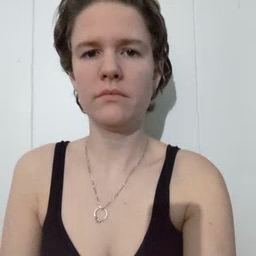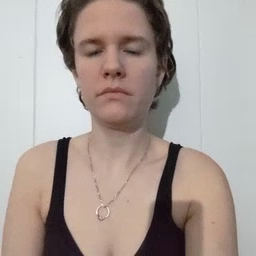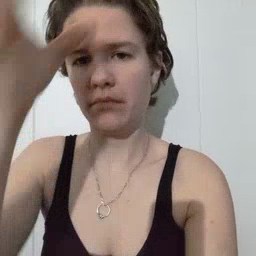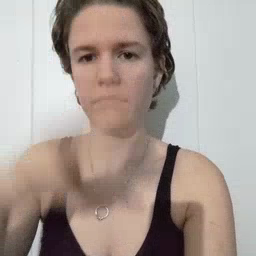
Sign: man